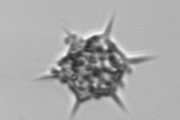
Label: Dictyocha